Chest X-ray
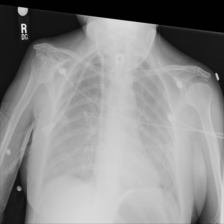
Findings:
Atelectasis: positive
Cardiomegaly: negative
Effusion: negative
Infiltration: negative
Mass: negative
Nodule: negative
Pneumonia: negative
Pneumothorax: negative
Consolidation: negative
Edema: negative
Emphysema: negative
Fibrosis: negative
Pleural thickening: negative
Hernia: negative